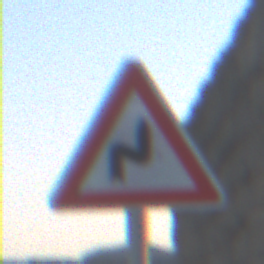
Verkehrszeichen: DoppelkurveRechts
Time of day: SunriseSunset
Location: Outdoor (Nature)
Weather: Clear
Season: NotSpecified
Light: Natural